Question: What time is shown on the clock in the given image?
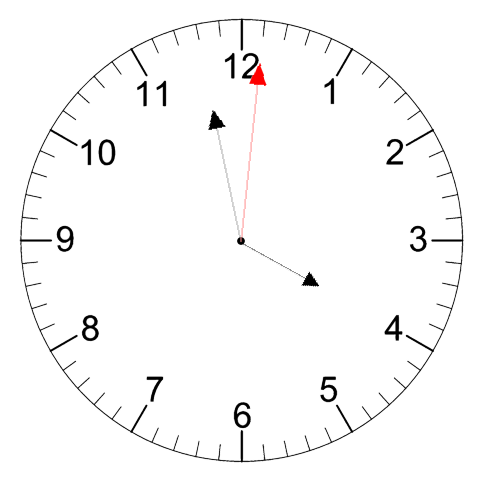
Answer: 03:58:01